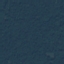
Label: Forest